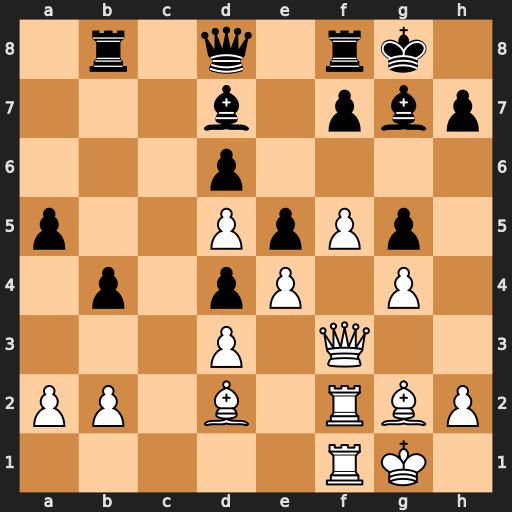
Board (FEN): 1r1q1rk1/3b1pbp/3p4/p2PpPp1/1p1pP1P1/3P1Q2/PP1B1RBP/5RK1
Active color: w
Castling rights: -
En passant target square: -
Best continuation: f6 Qxf6 Qxf6 Bxf6 Rxf6